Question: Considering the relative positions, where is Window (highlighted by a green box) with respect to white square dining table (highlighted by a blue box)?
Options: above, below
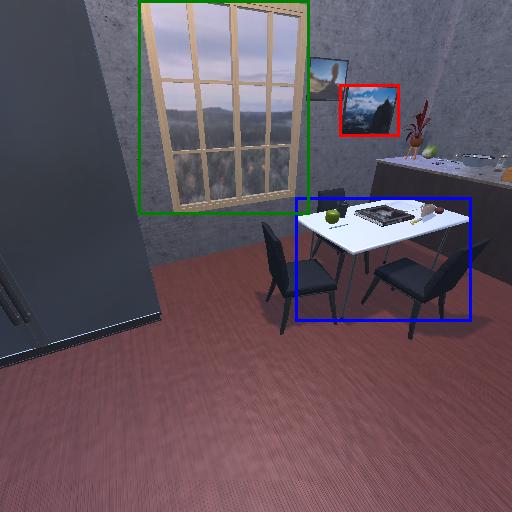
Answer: above